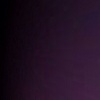
Label: space